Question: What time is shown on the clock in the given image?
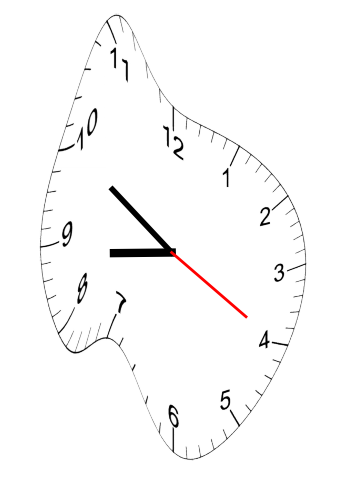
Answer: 08:50:20